Question: im trying to have my function use an if else statement to determine whether or not a hypothetical salary is good enough and print the result back to my HTML page. .
I feel like the code im using in my if else statement is good, but it seems to be getting skipped over and when I print the results on the HTML, the variable "amount" is not displayed, but "salary" is
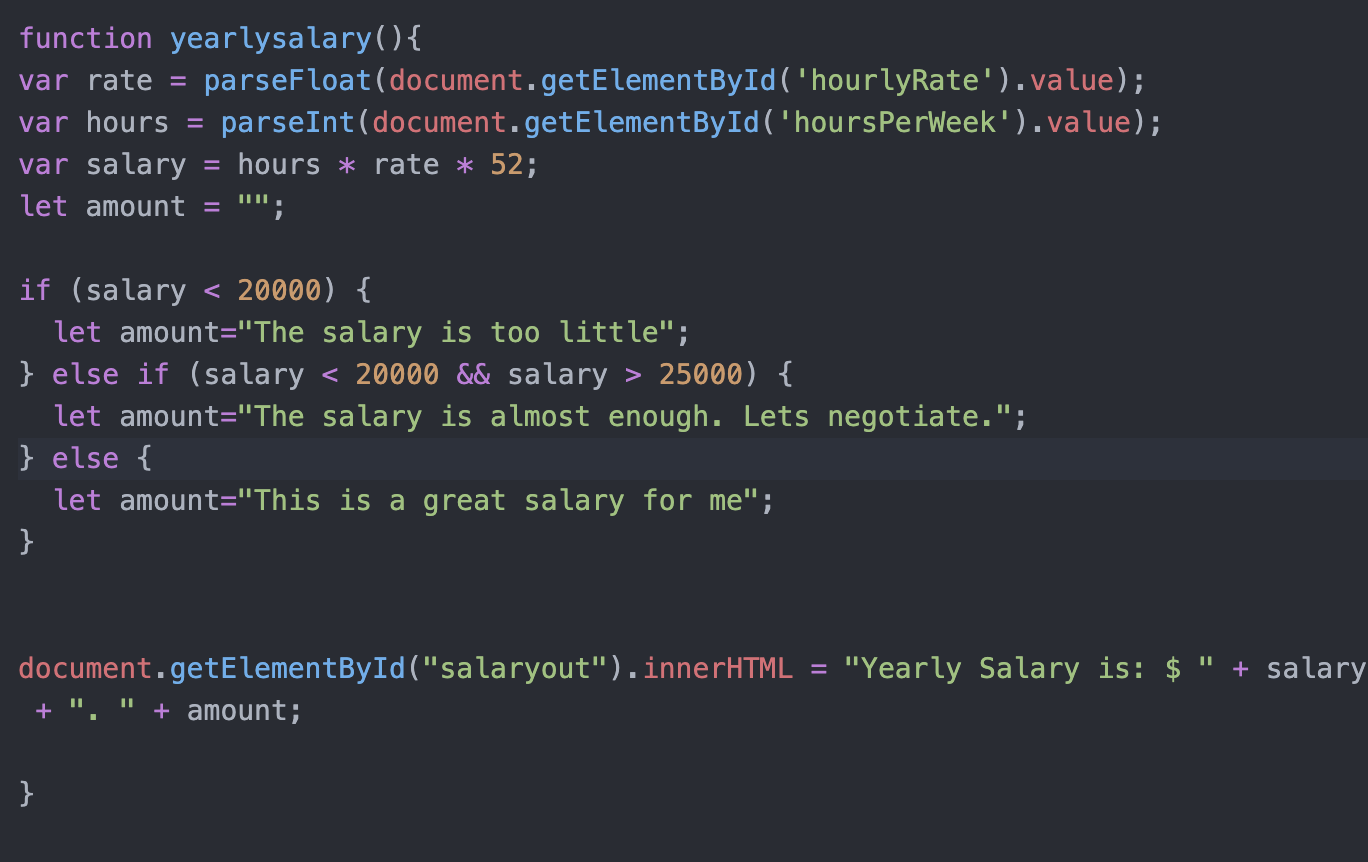
Answer: Remove let before amount in if else statements and the code will work as expected. The issue is, by using let again and again in if else statements, you're declaring amount variable again and again. Read about scope of let to learn more.